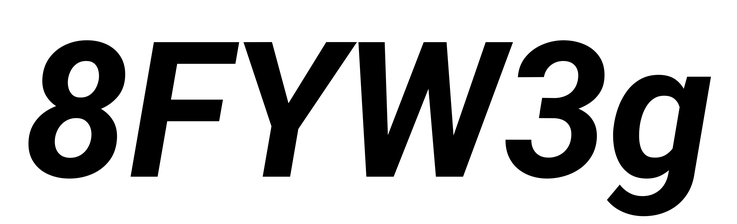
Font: Roboto-Italic_Bold_Italic